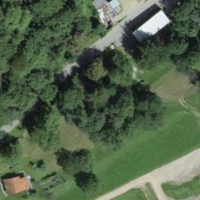
EUNIS habitat code: 24
Species observed at this site:
Stellaria graminea